Question: What type of file is "Unit-III"?
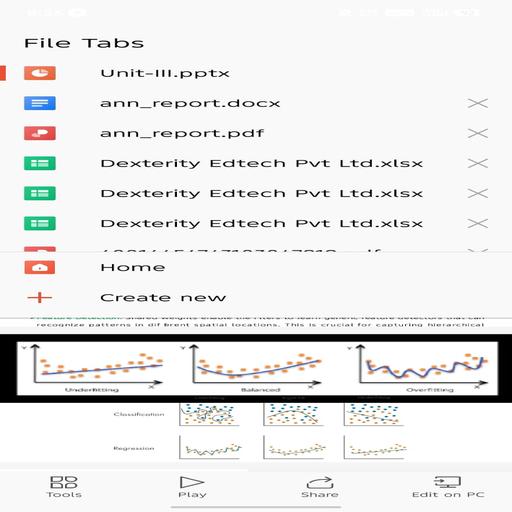
Answer: PowerPoint presentation